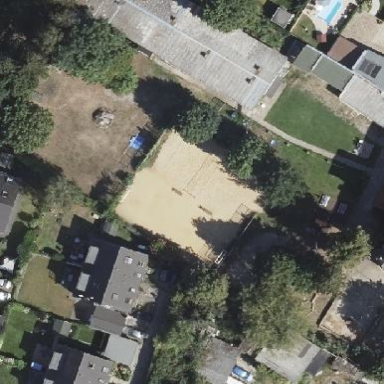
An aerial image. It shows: Sandy pitch designated for beach volleyball.